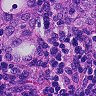
Metastatic tissue present: yes